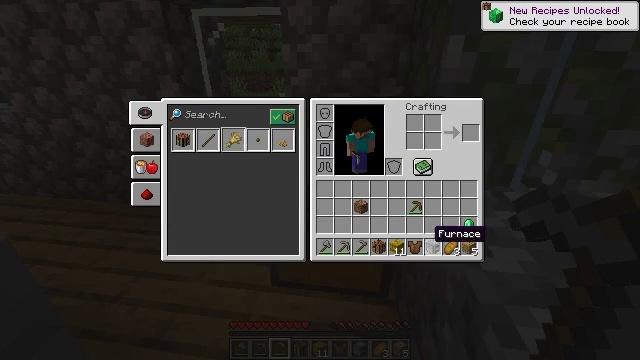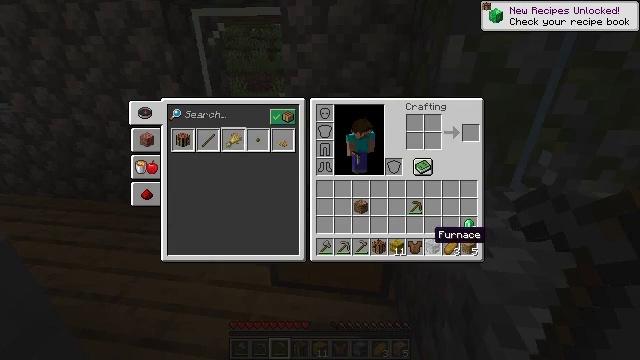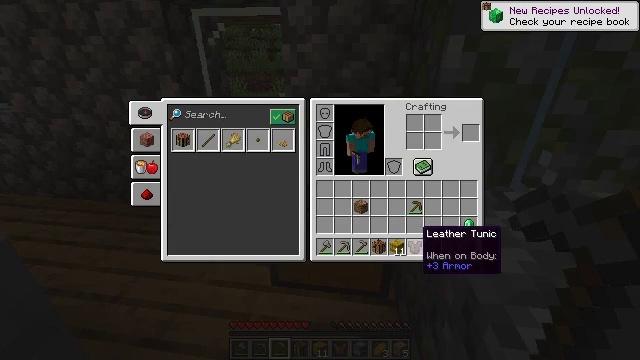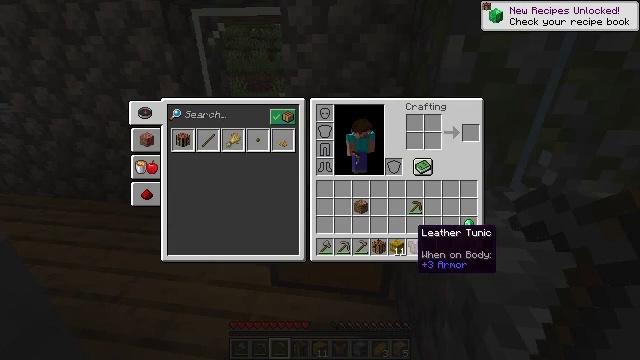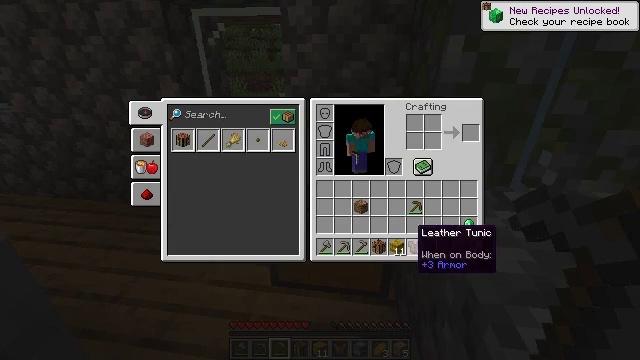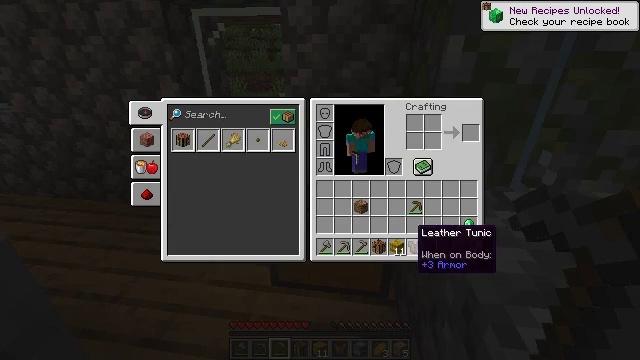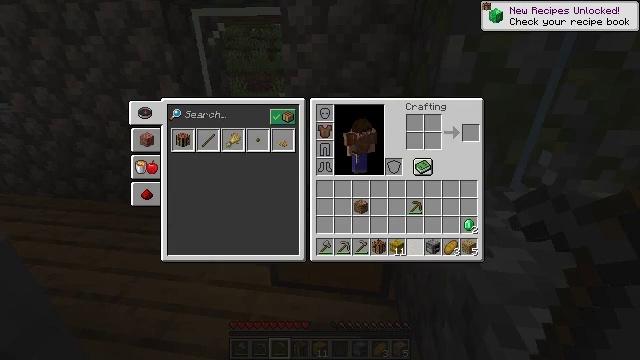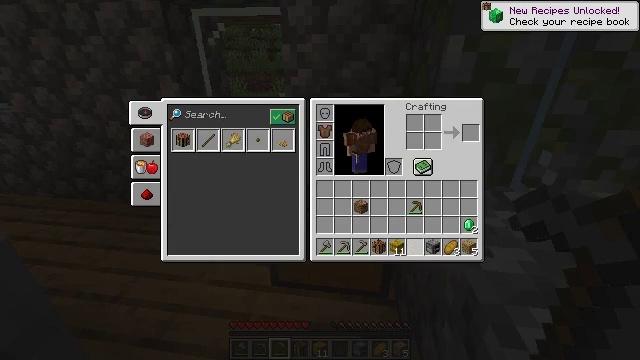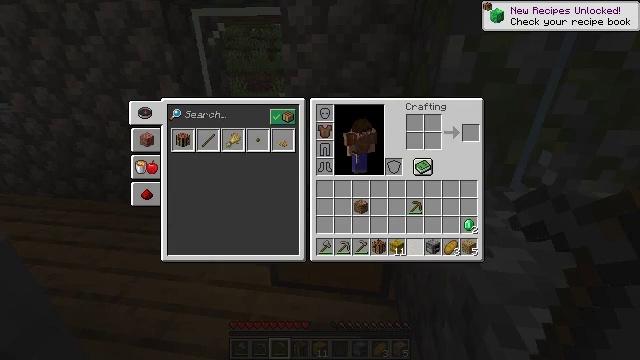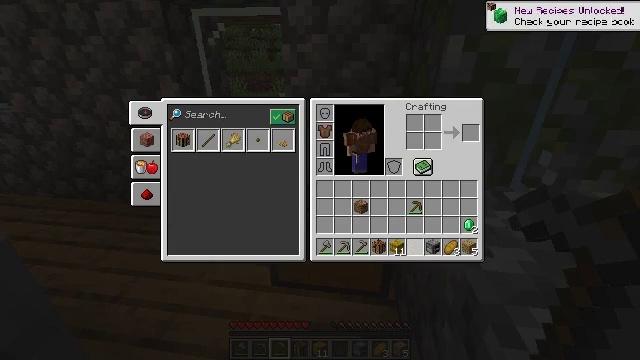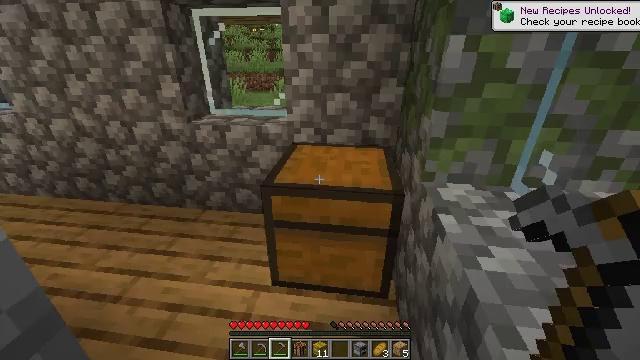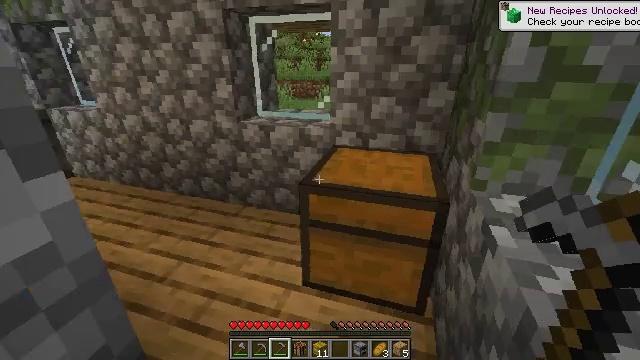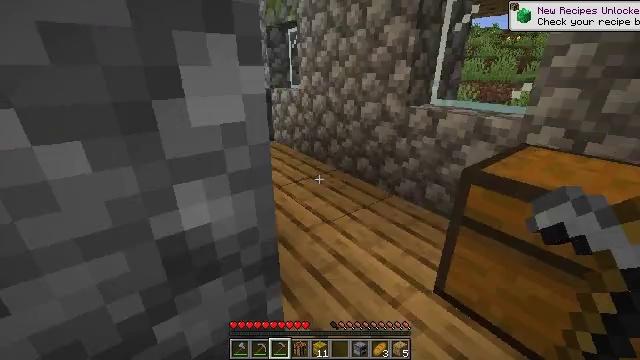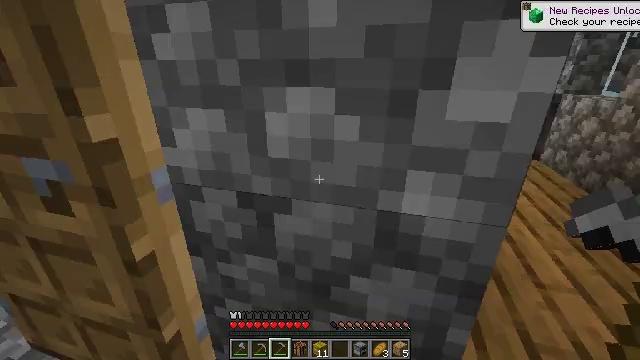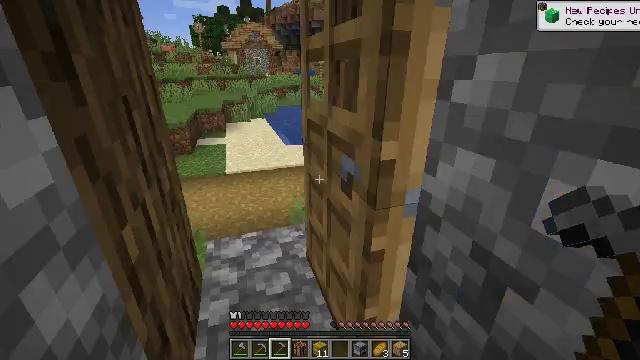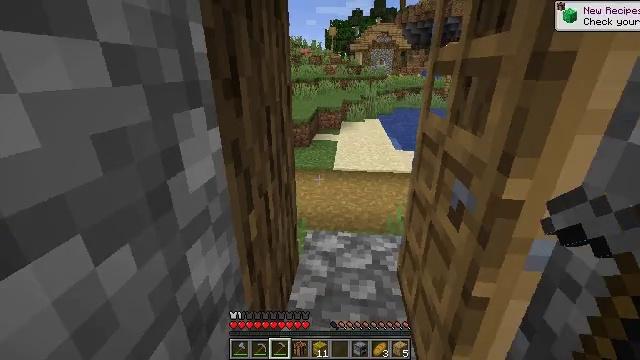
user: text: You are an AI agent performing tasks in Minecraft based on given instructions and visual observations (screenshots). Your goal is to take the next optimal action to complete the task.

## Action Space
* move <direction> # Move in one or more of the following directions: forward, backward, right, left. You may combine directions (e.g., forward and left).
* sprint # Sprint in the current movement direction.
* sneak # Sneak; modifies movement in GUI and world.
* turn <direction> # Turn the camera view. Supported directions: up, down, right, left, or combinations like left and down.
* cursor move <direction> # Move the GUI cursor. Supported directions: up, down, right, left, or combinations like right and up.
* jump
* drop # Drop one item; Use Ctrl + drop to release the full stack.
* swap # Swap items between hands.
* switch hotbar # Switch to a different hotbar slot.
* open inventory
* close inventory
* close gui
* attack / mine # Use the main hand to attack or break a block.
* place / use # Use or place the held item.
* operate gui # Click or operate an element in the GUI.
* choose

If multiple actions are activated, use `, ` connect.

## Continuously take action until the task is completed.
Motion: motion action
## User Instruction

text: Harvest the oxeye daisy.
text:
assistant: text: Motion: sneak
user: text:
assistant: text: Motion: sneak, cursor move left
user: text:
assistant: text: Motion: sneak
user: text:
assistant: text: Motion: sneak
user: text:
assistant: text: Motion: sneak
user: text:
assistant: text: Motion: sneak, operate gui
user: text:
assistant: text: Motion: sneak, operate gui
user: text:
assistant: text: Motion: sneak, operate gui
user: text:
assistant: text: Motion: sneak
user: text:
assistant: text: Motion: sneak
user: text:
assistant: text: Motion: sneak, turn left and up, close gui
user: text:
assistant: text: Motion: sneak, turn left, open inventory
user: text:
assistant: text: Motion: turn left
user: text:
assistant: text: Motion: turn left
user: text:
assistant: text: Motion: turn left
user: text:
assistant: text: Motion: turn left
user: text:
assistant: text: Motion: no_op
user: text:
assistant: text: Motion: no_op
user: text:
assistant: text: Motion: no_op
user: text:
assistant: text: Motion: turn right
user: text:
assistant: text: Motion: move forward
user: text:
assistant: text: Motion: move forward, turn right
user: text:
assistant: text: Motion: move forward, turn right and up
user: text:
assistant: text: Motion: move forward, sprint, turn right and up
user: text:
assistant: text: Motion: move forward, sprint, turn right and up
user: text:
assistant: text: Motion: move forward, sprint
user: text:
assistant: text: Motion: move forward, sprint, turn up
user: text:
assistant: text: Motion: move forward, sprint, turn right and up
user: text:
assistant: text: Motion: move forward, sprint, turn right and up
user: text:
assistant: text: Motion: move forward, sprint, turn right and up